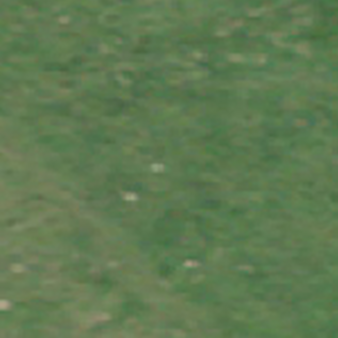
Label: other